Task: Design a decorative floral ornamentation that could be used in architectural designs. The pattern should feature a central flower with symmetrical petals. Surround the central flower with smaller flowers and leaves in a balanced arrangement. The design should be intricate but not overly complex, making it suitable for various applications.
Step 1462:
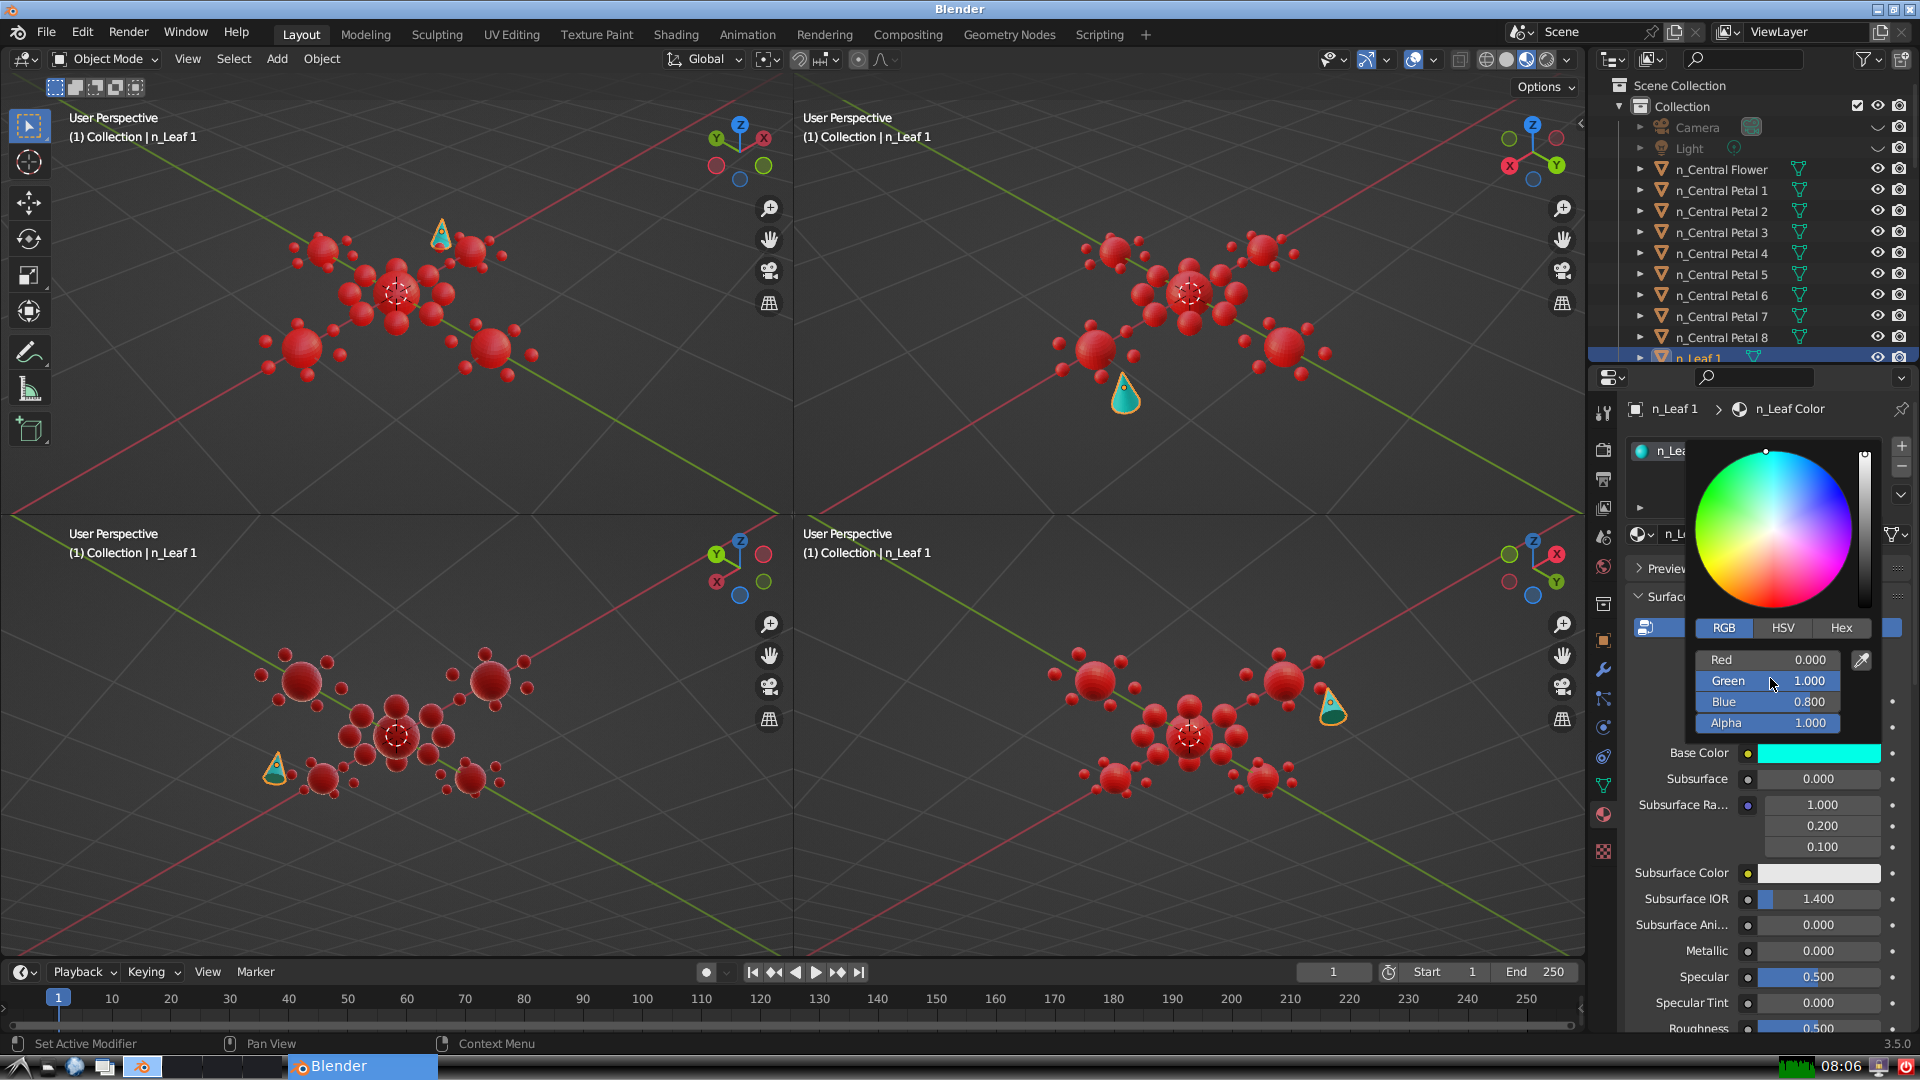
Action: {"mouse_move": [1770, 699]}